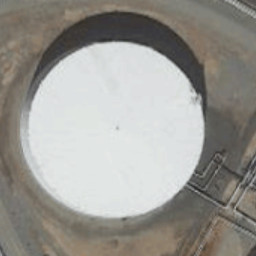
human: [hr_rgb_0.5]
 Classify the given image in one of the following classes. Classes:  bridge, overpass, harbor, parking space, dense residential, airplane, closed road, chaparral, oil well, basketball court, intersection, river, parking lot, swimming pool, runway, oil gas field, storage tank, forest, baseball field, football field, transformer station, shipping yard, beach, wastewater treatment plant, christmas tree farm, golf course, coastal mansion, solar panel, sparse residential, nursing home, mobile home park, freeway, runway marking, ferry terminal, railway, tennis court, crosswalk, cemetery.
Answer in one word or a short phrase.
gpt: storage tank